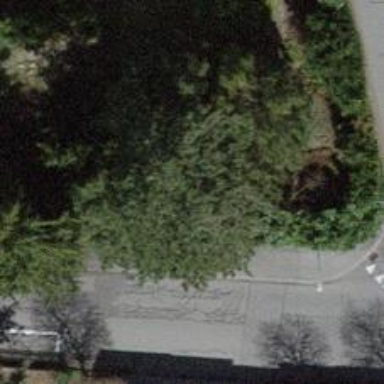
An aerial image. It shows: Evergreen tree with needle-leaved leaves.